Brain MRI, t1w sequence, axial 2D slice.
Patient: age 30, sex M, weight 78 kg, height 1.78 m
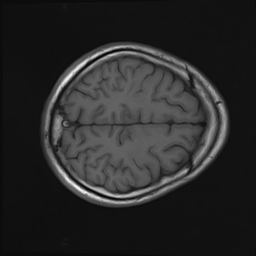